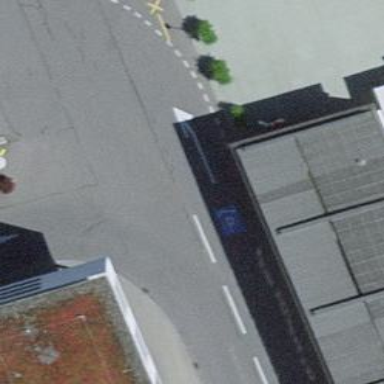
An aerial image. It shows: Parking area with both surface and underground levels.